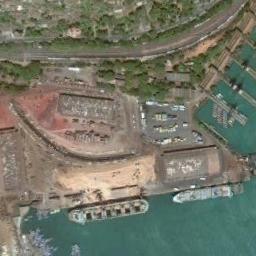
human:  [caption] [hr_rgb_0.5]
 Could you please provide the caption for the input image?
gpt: There are two ships in the blue water on the shore .

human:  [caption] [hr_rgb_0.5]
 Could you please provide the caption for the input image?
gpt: There are many ships of different sizes, Colors and types at the ports .

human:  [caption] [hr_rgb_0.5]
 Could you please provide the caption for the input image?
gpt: Several ships of different sizes are docked at the cargo terminal and some buildings are on the bank .

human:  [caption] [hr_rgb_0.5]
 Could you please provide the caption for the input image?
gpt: There are lots of trees and buildings beside the ships .

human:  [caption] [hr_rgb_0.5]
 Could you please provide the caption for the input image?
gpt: There are some ships at the harbor beside some buildings and green trees .